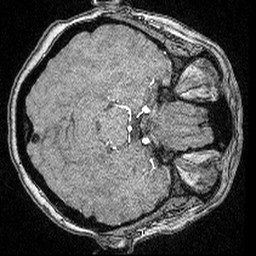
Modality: angio
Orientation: axial
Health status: ill
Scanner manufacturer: siemens
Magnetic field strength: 3 T
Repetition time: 0.022 s
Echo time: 0.00395 s